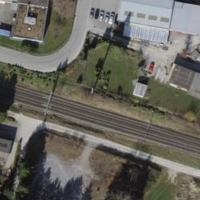
EUNIS habitat code: 55
Species observed at this site:
Filipendula ulmaria